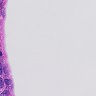
Metastatic tissue present: yes